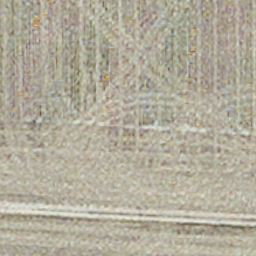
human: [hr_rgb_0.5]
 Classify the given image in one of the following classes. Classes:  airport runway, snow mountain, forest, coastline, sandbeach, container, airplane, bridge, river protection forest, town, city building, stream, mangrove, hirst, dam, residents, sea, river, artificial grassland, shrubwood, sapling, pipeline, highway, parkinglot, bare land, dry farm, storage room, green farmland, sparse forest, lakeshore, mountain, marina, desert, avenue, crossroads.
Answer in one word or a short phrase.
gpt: dry farm